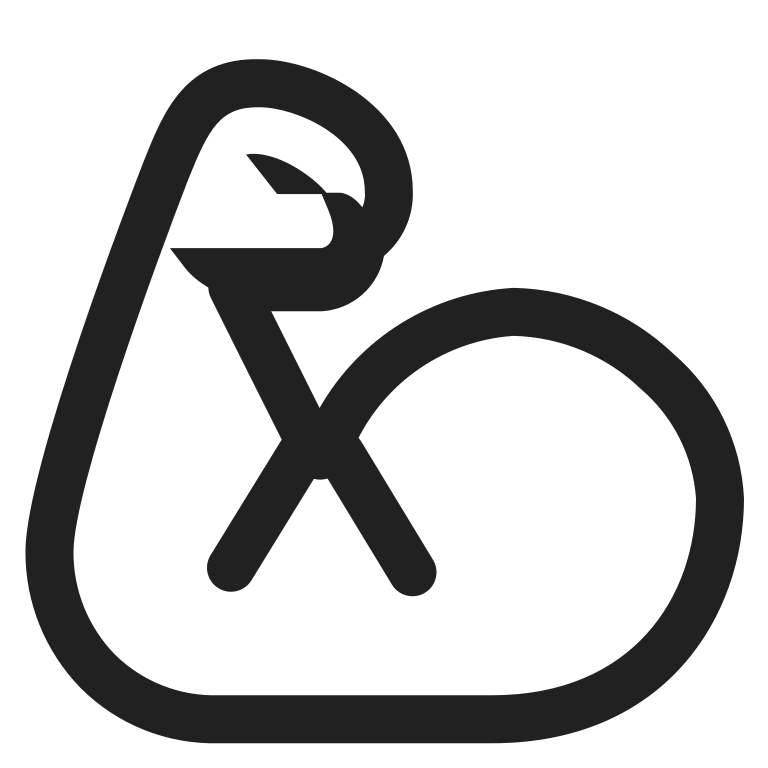
flexed biceps high contrast default